Question: I am getting this error after every 1-2 mins when i open the eclipse editor.I downloaded new eclipse still i get the same error with the new eclipse installed.This has been very frustating.Does any 1 have any knowledge about it.I am using eclipse Juno.Following is the Error that i get
'''
![Conflicting handlers for org.eclipse.ui.edit.redo: {ActionHandler(org.eclipse.ui.operations.RedoActionHandler@2bdf75d8)} vs {ActionHandler(org.eclipse.ui.operations.RedoActionHandler@5bb1ce68)}
Conflicting handlers for org.eclipse.ui.edit.redo: {ActionHandler(org.eclipse.ui.operations.RedoActionHandler@2bdf75d8)} vs {ActionHandler(org.eclipse.ui.operations.RedoActionHandler@5bb1ce68)}
Conflicting handlers for org.eclipse.ui.edit.undo: {ActionHandler(org.eclipse.ui.operations.UndoActionHandler@30f41af6)} vs {ActionHandler(org.eclipse.ui.operations.UndoActionHandler@2eb9eee9)}][2]
'''
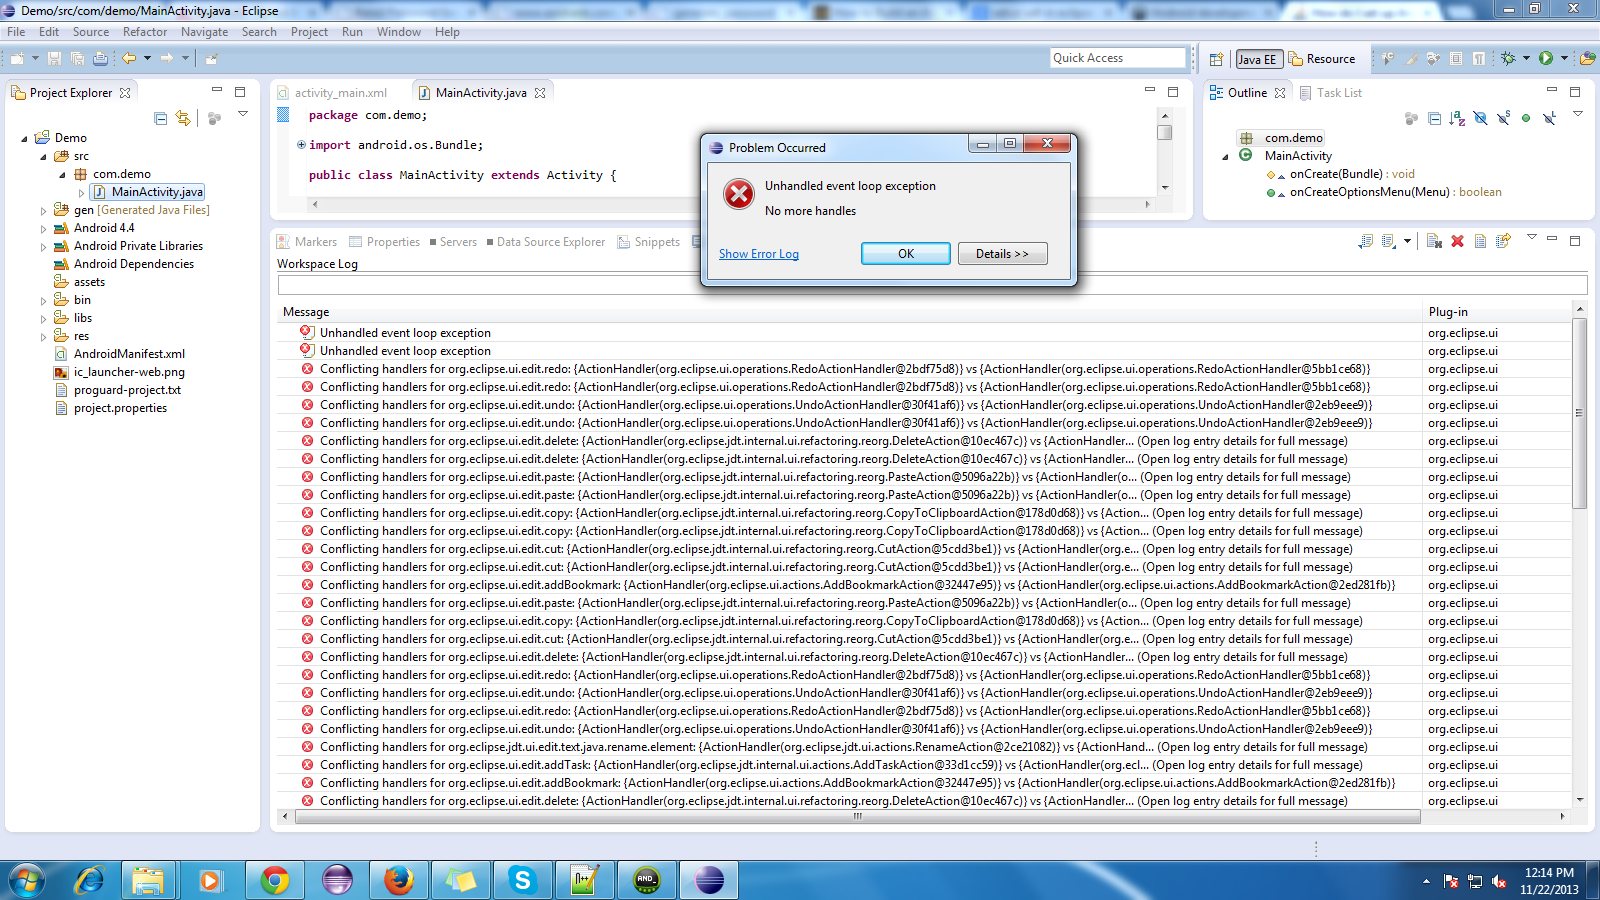
Answer: After so long this issue finally got resolved.Nothing much just scanned my system with an Antivirus.May be some virus issue that caused eclipse behave weird.